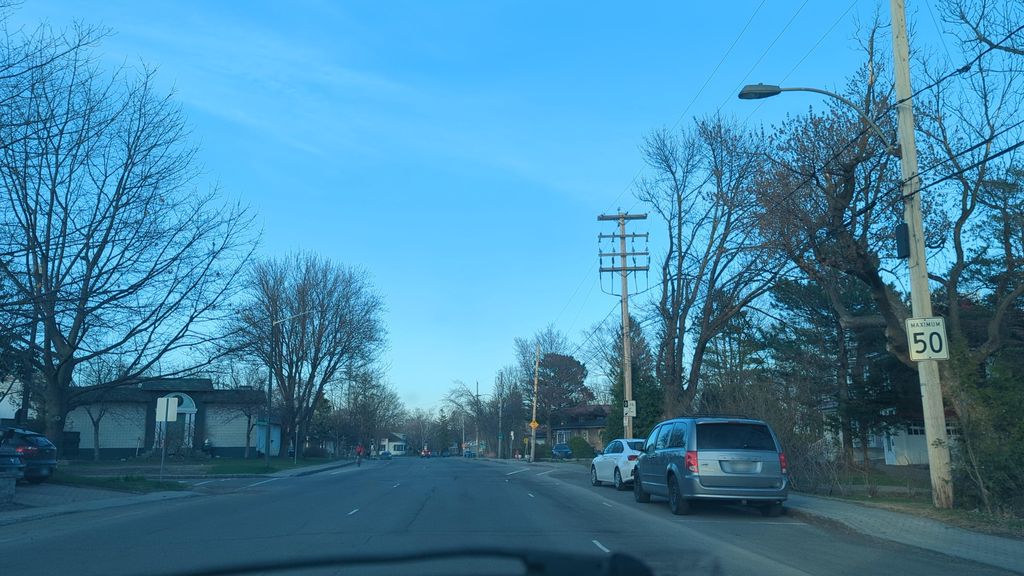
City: quebec_city